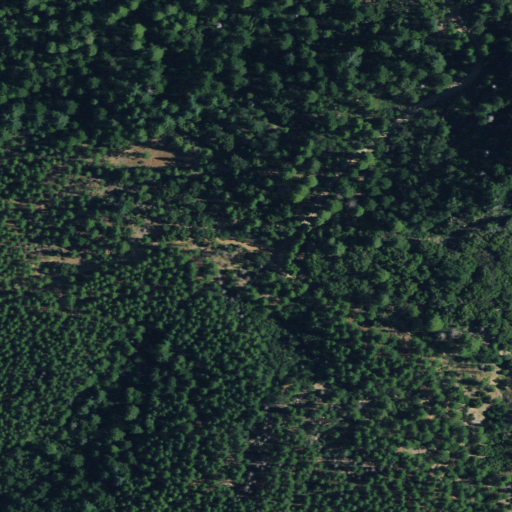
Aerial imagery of ridge(s) in California named Buckeye Ridge containing evergreen forest and mixed forest